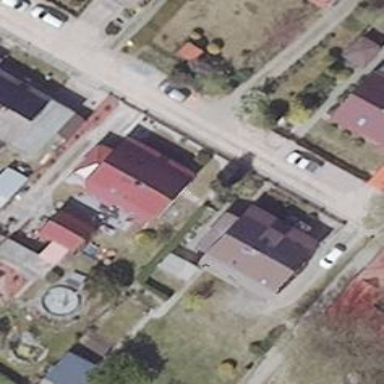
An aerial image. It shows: Simple house.